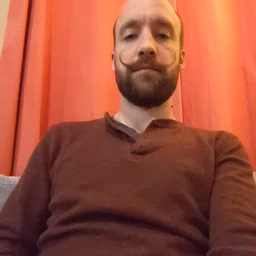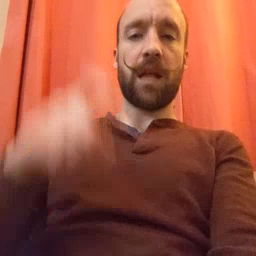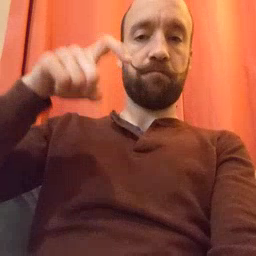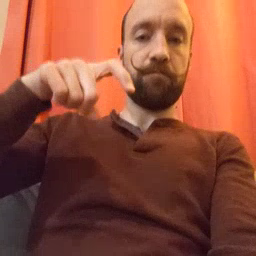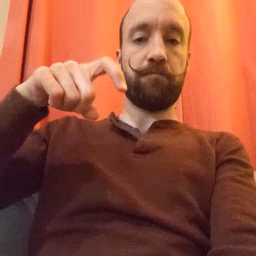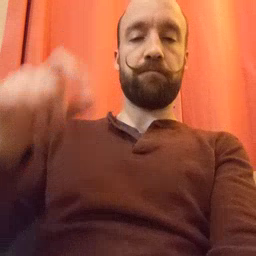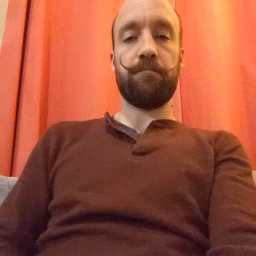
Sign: time